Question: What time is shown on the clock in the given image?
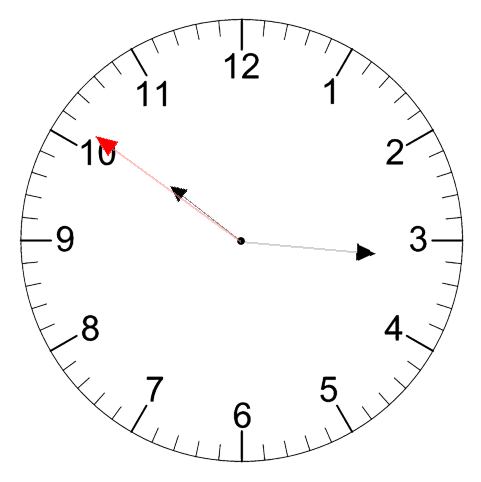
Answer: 10:15:51